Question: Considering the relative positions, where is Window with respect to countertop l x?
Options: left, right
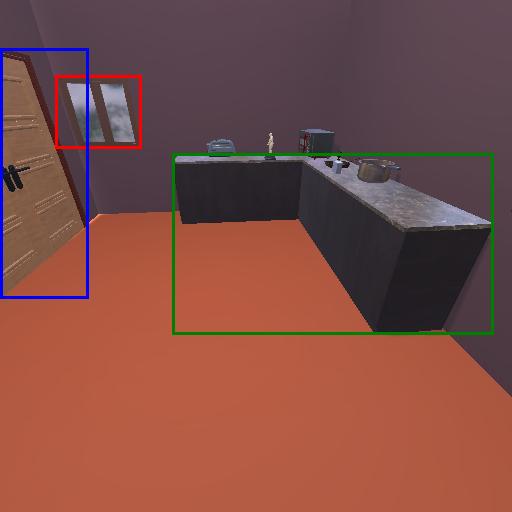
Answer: left